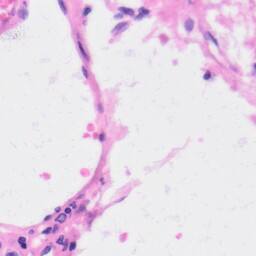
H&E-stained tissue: Kidney